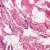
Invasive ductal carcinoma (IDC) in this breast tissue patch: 0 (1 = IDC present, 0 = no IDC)